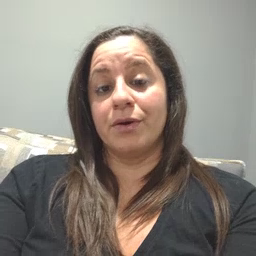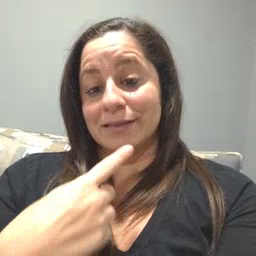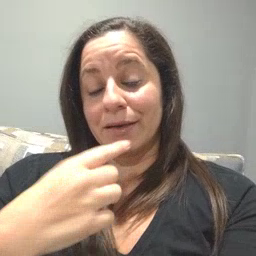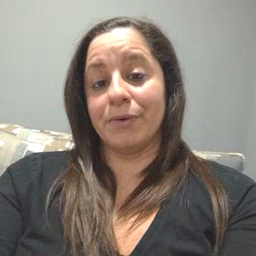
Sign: say